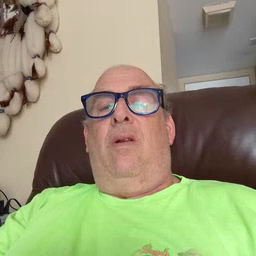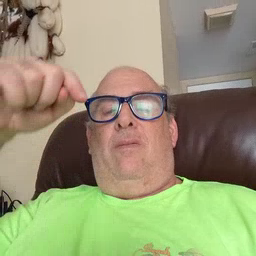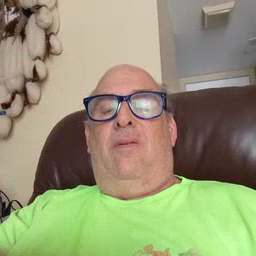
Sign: down